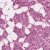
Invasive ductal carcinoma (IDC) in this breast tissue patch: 1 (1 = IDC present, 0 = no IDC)